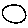
Label: circle